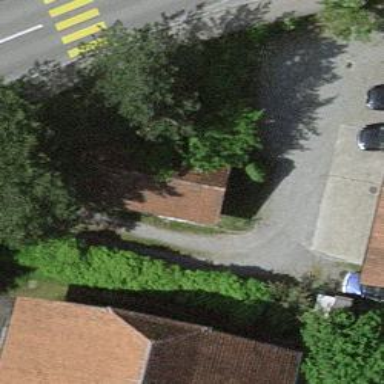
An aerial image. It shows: Shed.